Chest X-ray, PA view. Patient: 64 years old, sex F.
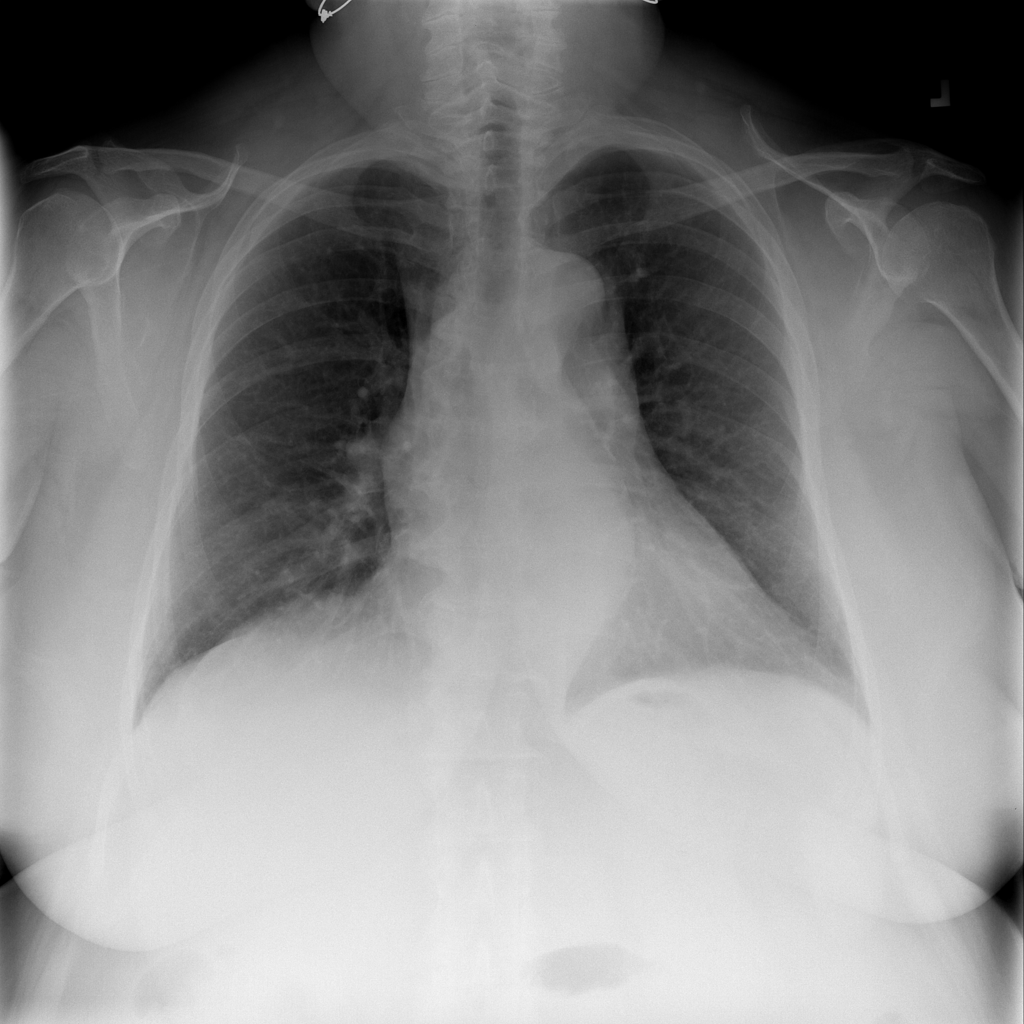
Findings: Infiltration